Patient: sex M, age 19
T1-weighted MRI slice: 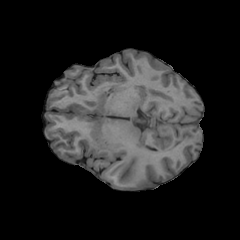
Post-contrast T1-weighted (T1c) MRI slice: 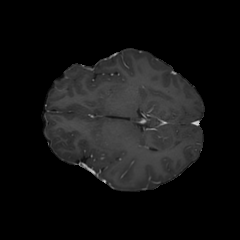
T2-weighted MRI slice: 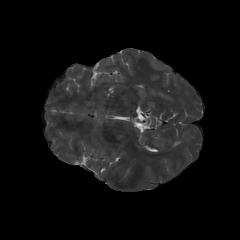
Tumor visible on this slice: yes
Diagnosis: Oligodendroglioma, IDH-mutant, 1p/19q-codeleted
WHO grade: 3